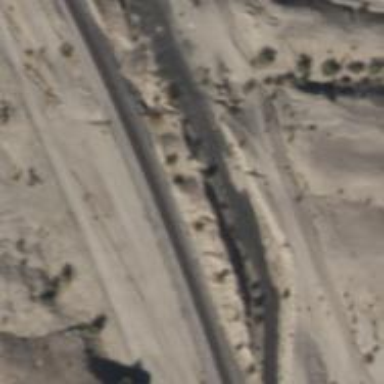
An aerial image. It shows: Railway track.